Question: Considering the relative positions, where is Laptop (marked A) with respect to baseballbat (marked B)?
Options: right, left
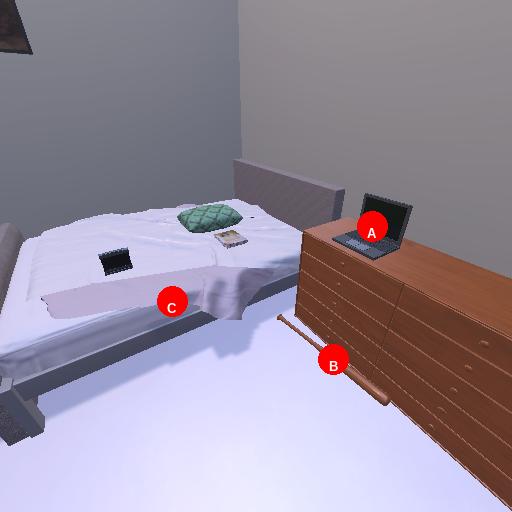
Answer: right